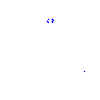
Particle: proton